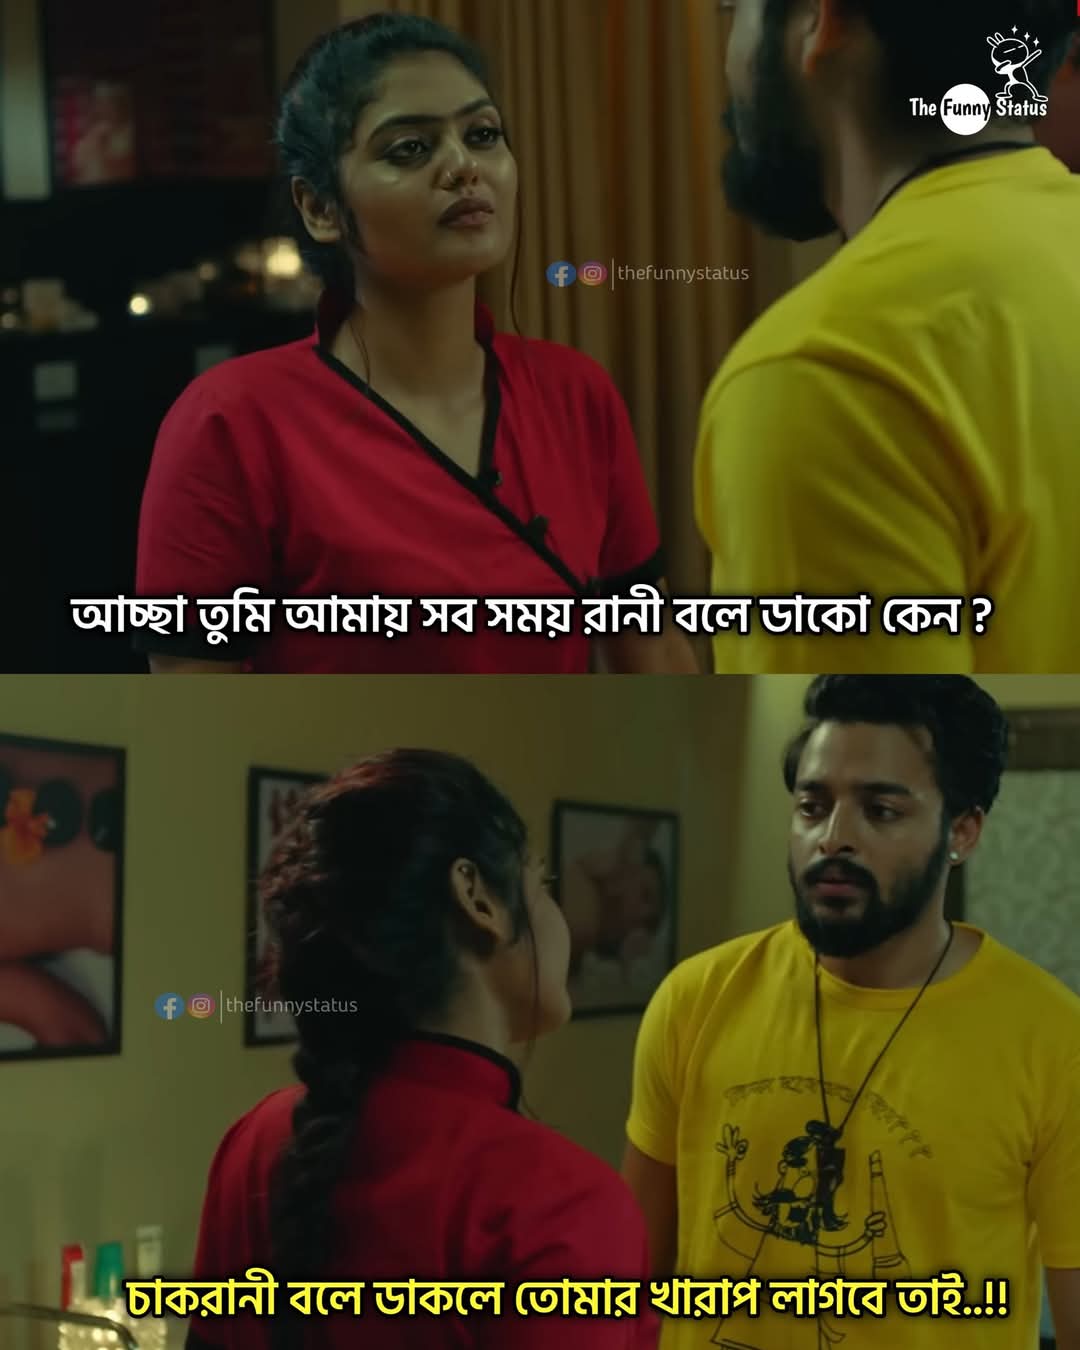
Text: আচ্ছা তুমি আমায় সব সময় রানী বলে ডাকো কেন?
চাকরানী বলে ডাকলে তোমার খারাপ লাগবে তাই..!!
Label: Hate
Hate category: Personal Offence
Targeted group: Individual